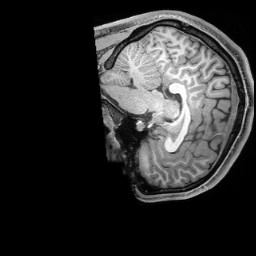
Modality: T1w
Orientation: sagittal
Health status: healthy
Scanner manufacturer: siemens
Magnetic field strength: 3 T
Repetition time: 2.4 s
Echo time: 0.00201 s